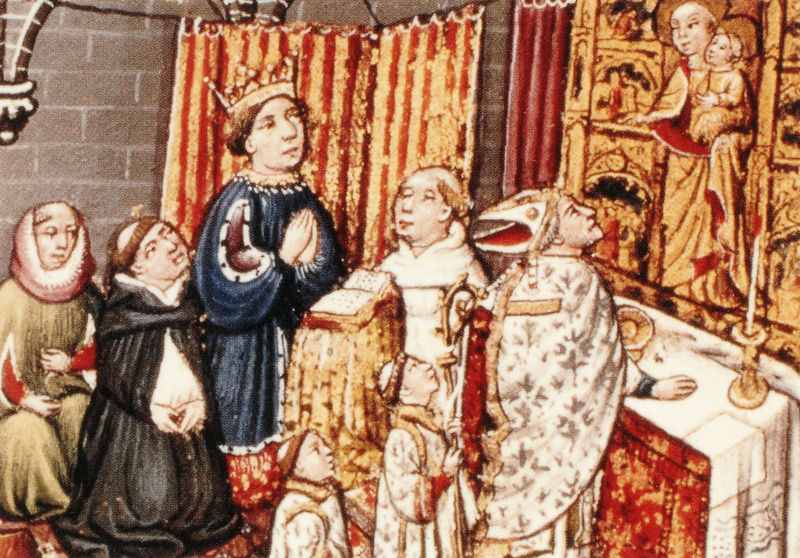
Titel: Stundenbuch des Alfons von Aragon; Alfons der Großmütige
Künstler: Lleonard Crespí
Institution: London, British Library (BL)
Schlagwörter: blau, gemälde, mann, grün, frankreich, frau, schwarz, zeichnung, rot, tuch, architektur, bibel, innenraum, vorhang, kirche, gold, kelch, kind, krone, renaissance, papier, italien, knaben, mauer, bischof, könig, papst, vorhänge, wandteppich, gestreift, kerze, buch, knien, nonne, beten, gebet, altar, kerzenhalter, kerzenleuchter, jesus, mauern, mittelalter, betende, gottesdienst, messdiener, messe, ministrant, monstranz, priester, mönch, heilige, abendmahl, anbeten, zeichnun, maria, madonna, miniatur, wandbehang, handschrift, heilige schrift, heiligenbild, tonsur, jesuskind, bischofsstab, buchmalerei, muttergottes, kleriker, bischoff, altartuch, humanismus, sakrament, gld, biuch, stalin, erze, anbettung, kneien, tonur